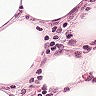
Metastatic tissue present: no